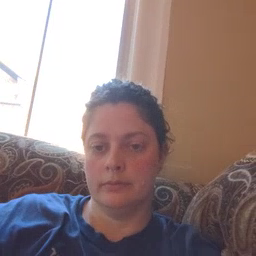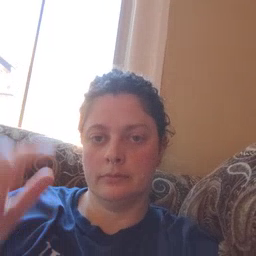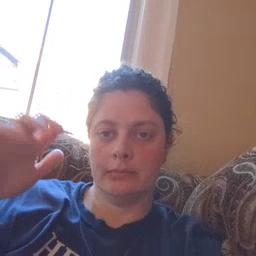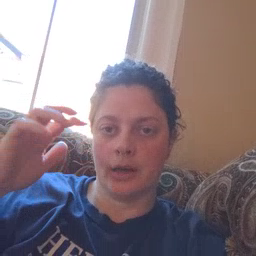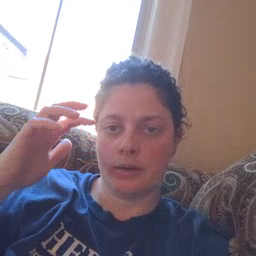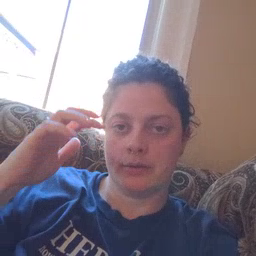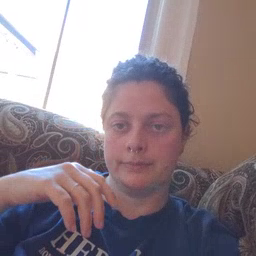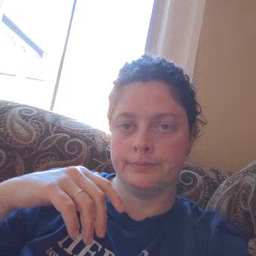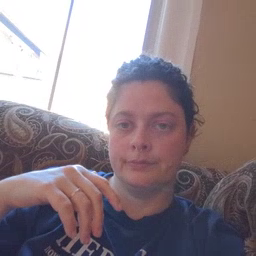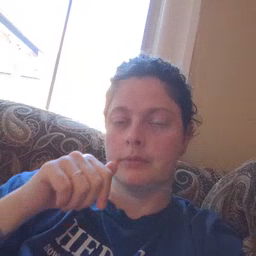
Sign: rain